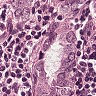
Metastatic tissue present: yes